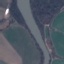
Land use / land cover: River